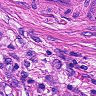
Metastatic tissue present: yes